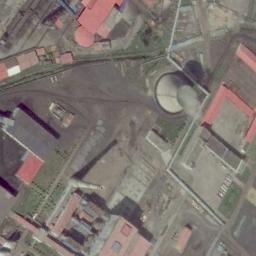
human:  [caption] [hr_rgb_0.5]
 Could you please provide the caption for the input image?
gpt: The thermal power station in this industrial park is emitting smoke .

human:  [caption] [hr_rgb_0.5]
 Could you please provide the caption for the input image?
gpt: The thermal power station is on the grass next to some buildings with white mist above .

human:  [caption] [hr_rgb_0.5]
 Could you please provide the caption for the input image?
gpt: Many buildings of different shapes are next to the thermal power station .

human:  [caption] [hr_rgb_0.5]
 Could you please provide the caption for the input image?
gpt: In the thermal power plant there are plants and machinery, there is a cooling tower with steam and a chimney .

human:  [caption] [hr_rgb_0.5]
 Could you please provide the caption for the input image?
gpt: There are some buildings and a chimney on the thermal power station .